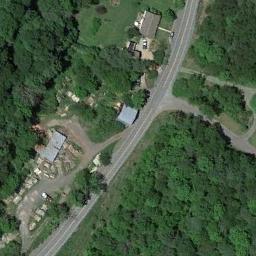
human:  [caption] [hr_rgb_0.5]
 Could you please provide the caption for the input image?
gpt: A freeway with some intersections goes through the forest with many dark green trees and some houses are on one side of the freeway .

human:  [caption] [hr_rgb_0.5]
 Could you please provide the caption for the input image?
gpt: There are no cars on the motorway .

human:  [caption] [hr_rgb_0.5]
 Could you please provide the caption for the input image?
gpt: The freeway is next to the houses and some trees .

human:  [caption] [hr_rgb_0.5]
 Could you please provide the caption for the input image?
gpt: There are many green trees and several buildings beside the freeway .

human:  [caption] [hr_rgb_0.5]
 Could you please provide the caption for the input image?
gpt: The freeway is surrounded by a large green forest with many buildings .